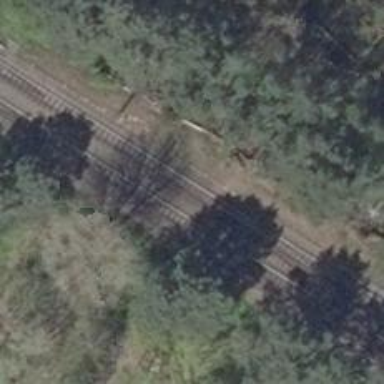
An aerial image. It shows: Railway switch.